Question: I use MvxTabsFragmentActivity in my app. I have three tabs. I use button on the tab at number "3". When I click the button you want to switch to the tab number "1". I use this code:
'''
base.OnTabChanged("1");
'''
It is work - content changes, but the selection remains of the title on the "3" tab.

How to make that selection of the title changed?
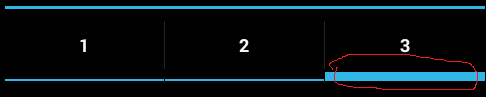
Answer: I think your problem is that you are calling 'OnTabChanged' directly instead of calling something that actually changes the tab.
There are a couple of approaches you can use to do this. You can get your 'TabHost' and call 'tabHost.setCurrentTab(1)'.
Also you could try 'getActionBar().setSelectedNavigationItem(0);'. If you are using the ActionBar (which it looks like you are).
Have you seen <URL>? It may help solve your problem.
If this answer doesn't help, you should post more of your code (i.e. your full MvxTabsFragmentActivity class) so that I/we can help figure out your specific issue(s).
Good luck!